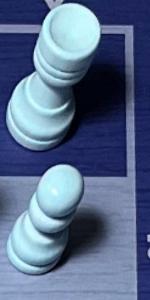
Label: Pawn_White